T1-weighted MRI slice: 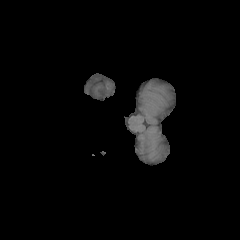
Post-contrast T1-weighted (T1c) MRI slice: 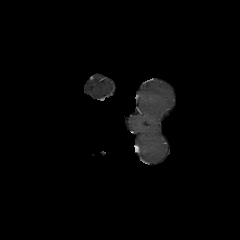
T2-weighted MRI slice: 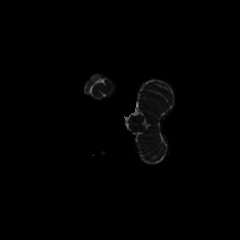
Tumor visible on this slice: no